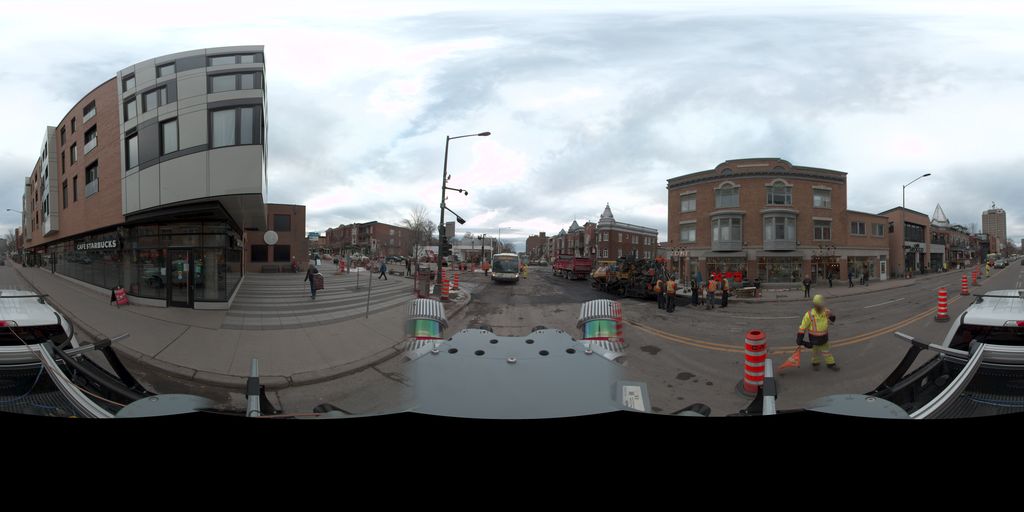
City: quebec_city